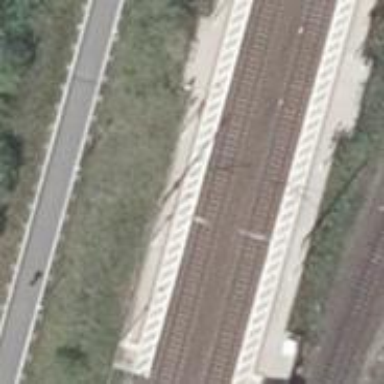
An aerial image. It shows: Railway track with contact lines for electrification.